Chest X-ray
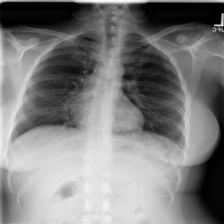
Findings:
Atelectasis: negative
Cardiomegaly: negative
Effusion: negative
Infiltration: negative
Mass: negative
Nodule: negative
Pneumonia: negative
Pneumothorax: negative
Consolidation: negative
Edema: negative
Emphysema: negative
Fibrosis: negative
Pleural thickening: negative
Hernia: negative